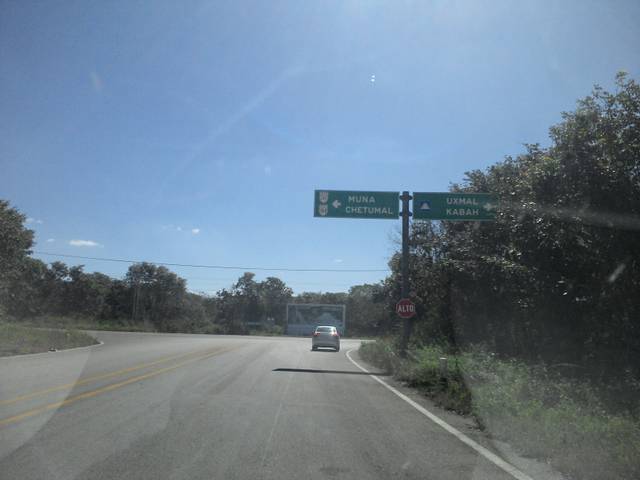
Region: Mexico
Coordinates: 20.463, -89.724